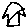
Label: house